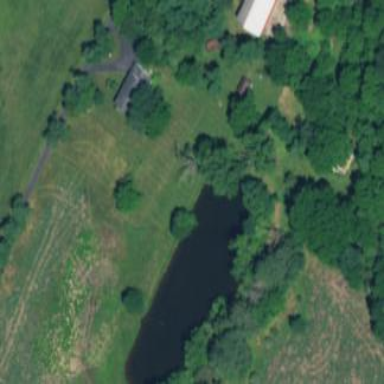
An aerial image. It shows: Peaceful pond surrounded by nature.